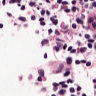
Metastatic tissue present: no